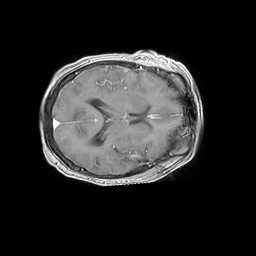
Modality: T1w
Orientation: axial
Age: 75
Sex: female
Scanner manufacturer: philips
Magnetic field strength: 1.5 T
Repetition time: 0.2038 s
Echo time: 0.001865 s